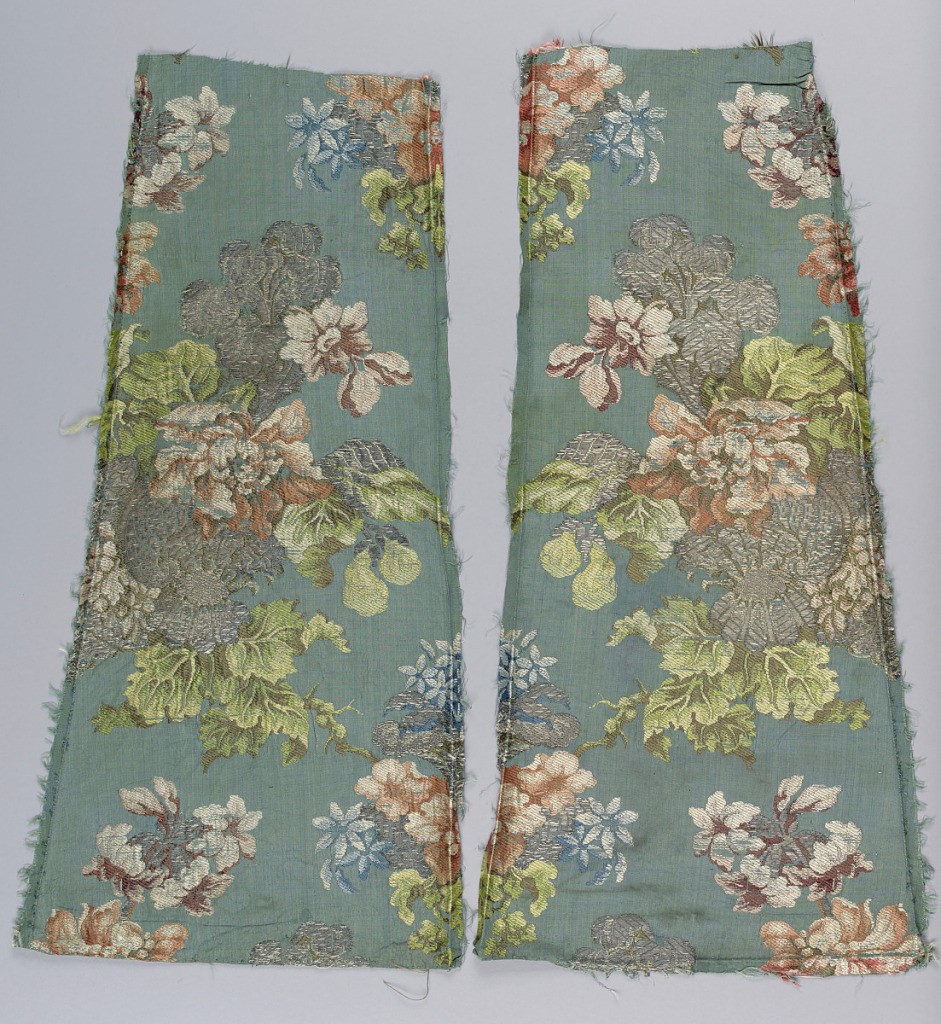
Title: Fragments
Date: ca. 1835
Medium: silk, metallic thread Technique: plain weave with discontinuous, supplementary weft (brocaded)
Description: Large scale flowers and foliage in several colors on a dark green background.